Question: I got a menu bar on my website which is consisting of lists. The html looks like this:
'''
<div id="menu">
<ul class="menu">
<li class="menu"><a class="menu" href="#">HOME</a></li>
<li class="menu"><a class="menu" href="#">MOSAIC</a></li>
<li class="menu"><a class="menu" href="#">SUCCESS</a></li>
<li class="menu"><a class="menu" href="#">MEMBERS</a></li>
<li class="menu"><a class="menu" href="#">CONTACT</a></li>
</ul>
</div>
'''
And the css looks like this:
'''
#menu {
margin-left: 10%;
border-top:1px solid white;
border-bottom:1px solid white;
left:0;
width:80%;
height:2.2em;
background:#576361;
overflow:hidden;
position:absolute;
}
ul.menu {
float:middle;
width:100%;
padding:0;
margin:0 auto;
list-style-type:none;
}
a.menu {
text-align:center;
float:left;
width:20%;
height:1.8em;
text-decoration:none;
color:white;
background-color:#576361;
padding:0.2em 0.6em;
border-right:1px solid white;
border-left:1px solid white;
}
'''
And my menubar looks like following at the moment:

It just takes 80% of the sites width, but the 5 elements doesn't take 20% of the 80% as expected. How can I fix my issue ? It would be also pretty awesome if you could explain to me how the correct answer is working if it is not obvious and self explaining.
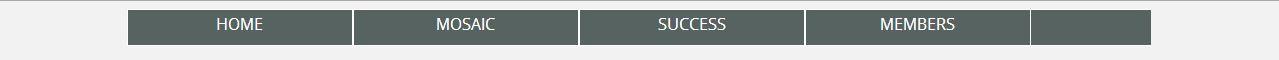
Answer: Any borders or padding will to the width of the elements until you tell them not to with
'''
box-sizing: border-box;
'''
<URL>
'''
* {
-webkit-box-sizing: border-box;
-moz-box-sizing: border-box;
box-sizing: border-box;
}
#menu {
margin: 0 auto;
border-top:1px solid white;
border-bottom:1px solid white;
width:80%;
height:2.2em;
background:#576361;
overflow:hidden;}
ul.menu {
width:100%;
padding:0;
margin:0 auto;
list-style-type:none;
}
a.menu {
text-align:center;
float:left;
width:20%;
height:1.8em;
text-decoration:none;
color:white;
background-color:#576361;
padding:0.2em 0.6em;
border-right:1px solid white;
border-left:1px solid white;
}
'''